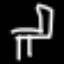
Label: chair